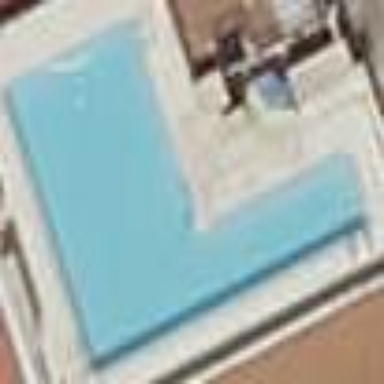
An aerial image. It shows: Swimming pool located in leisure land.